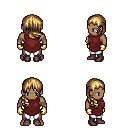
a pixel art fantasy rpg character, male body template, human, dark skin, maroon tunic, white pants, blonde right-swept hairstyle, gold gloves, maroon shoes, four views (front, back, left, right), 2x2 character sprite sheet, small pixel art, hard edges, no anti-aliasing